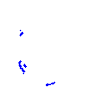
Particle: kaon